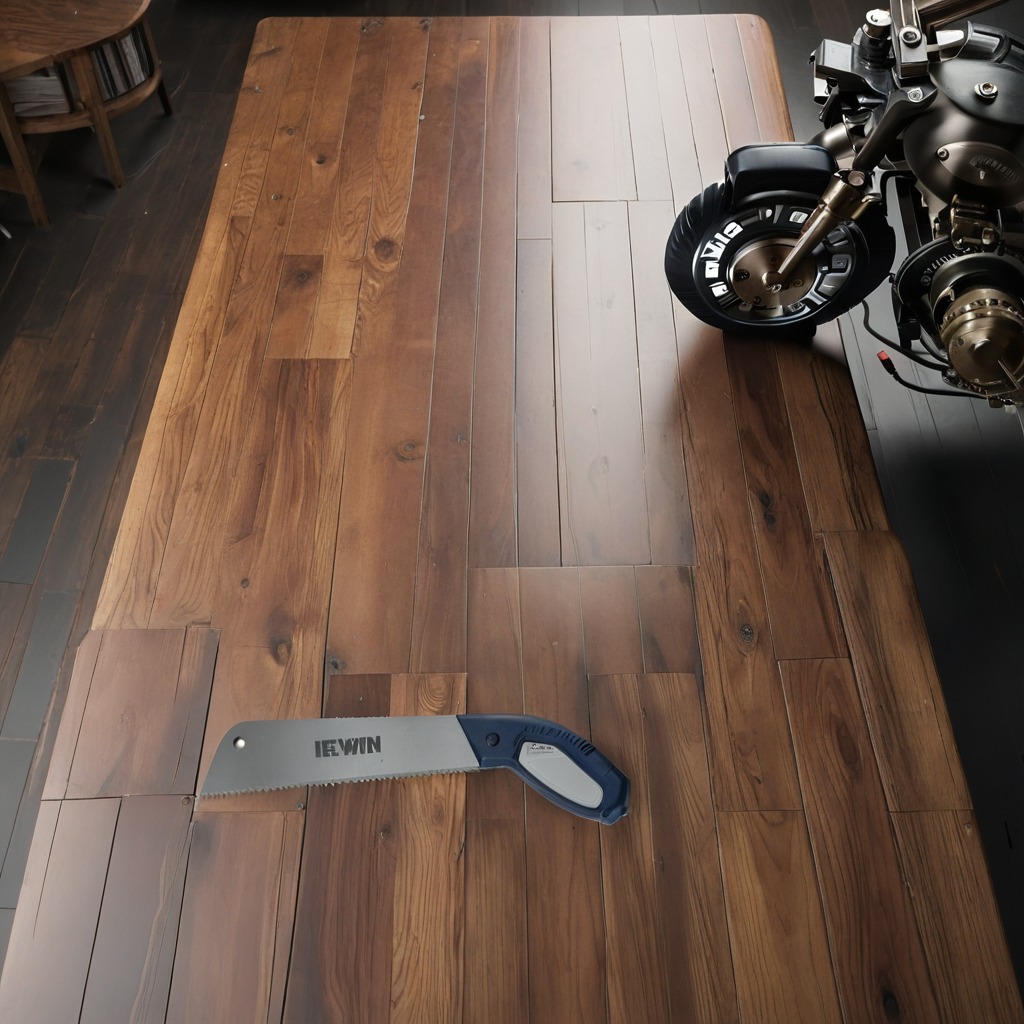
A handheld metal saw lies on the oil-spilled wooden table in a vintage motorcycle garage.